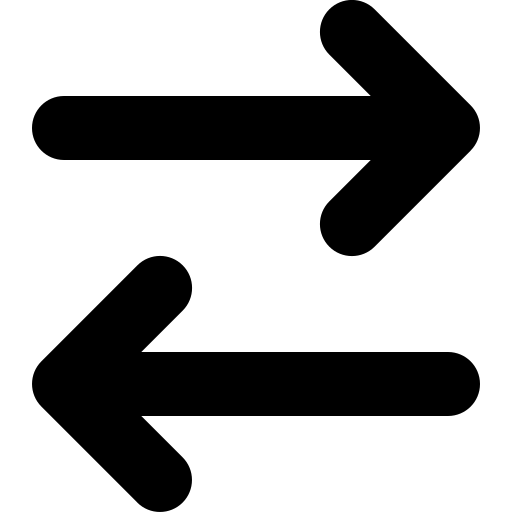
Tags: icon, FontAwesome, fa-icon, solid, arrow, right, arrow, left